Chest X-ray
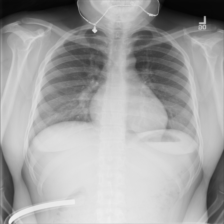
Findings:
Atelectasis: negative
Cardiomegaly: negative
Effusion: negative
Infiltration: negative
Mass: negative
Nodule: negative
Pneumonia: negative
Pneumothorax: negative
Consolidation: negative
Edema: negative
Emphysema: negative
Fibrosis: negative
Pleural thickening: negative
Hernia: negative